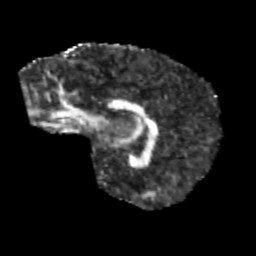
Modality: FA
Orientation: sagittal
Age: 11
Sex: male
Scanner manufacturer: siemens
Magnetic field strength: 3 T
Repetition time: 3.8 s
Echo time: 0.07 s